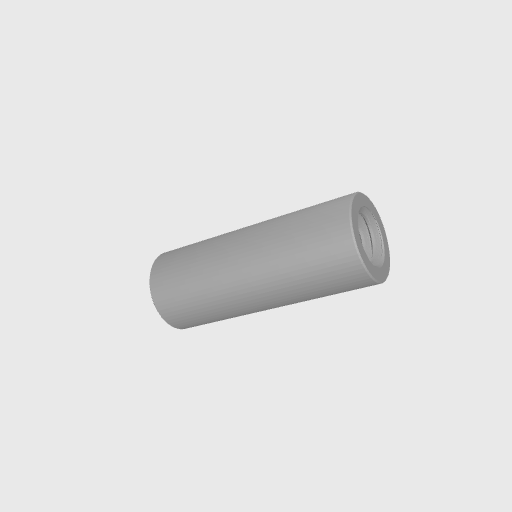
Part: Standoff6OD16